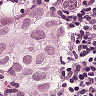
Metastatic tissue present: yes